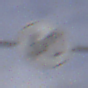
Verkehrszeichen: EndeGeschwindigkeit60
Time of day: MorningAfternoon
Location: Outdoor (Suburban)
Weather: PartlyCloudy
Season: NotSpecified
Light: Natural